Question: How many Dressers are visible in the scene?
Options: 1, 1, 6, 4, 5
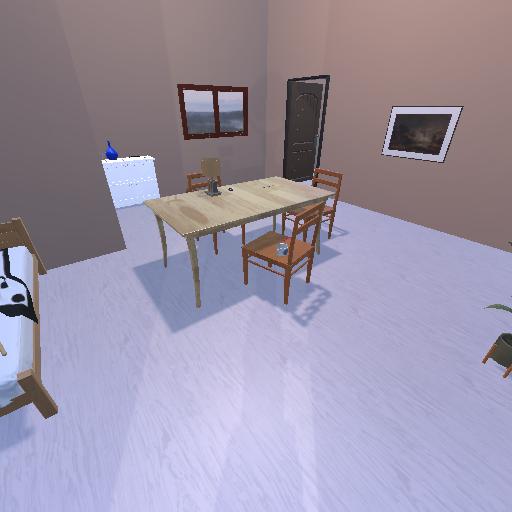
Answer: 1